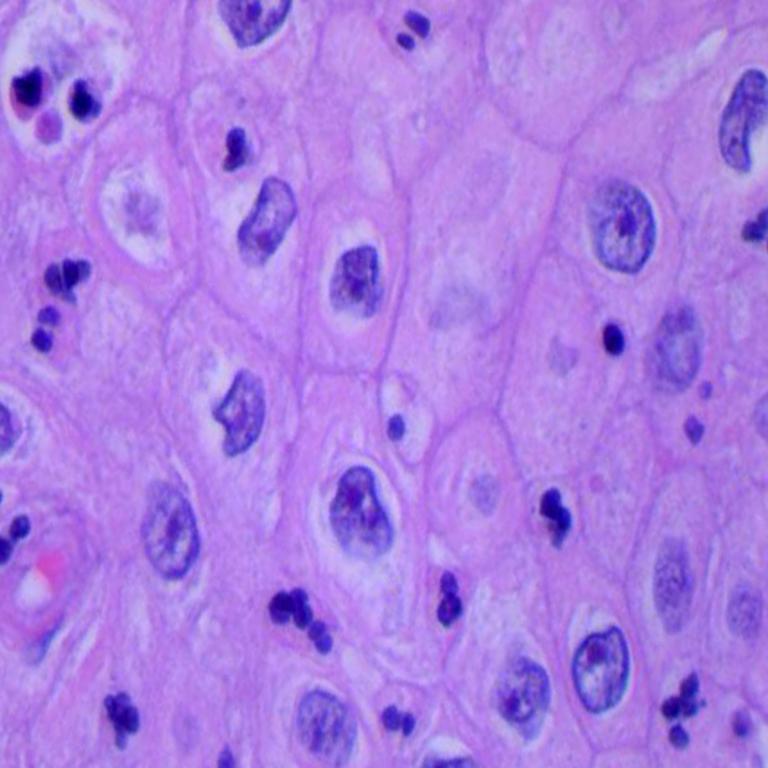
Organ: lung
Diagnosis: squamous carcinomas